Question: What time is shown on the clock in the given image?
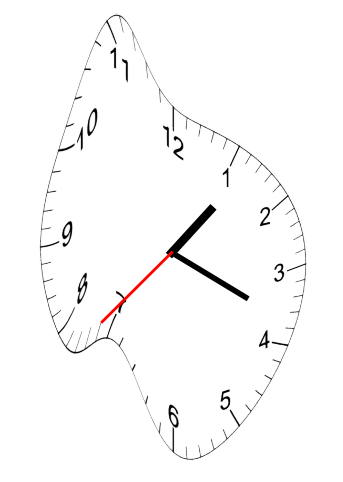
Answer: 01:18:37